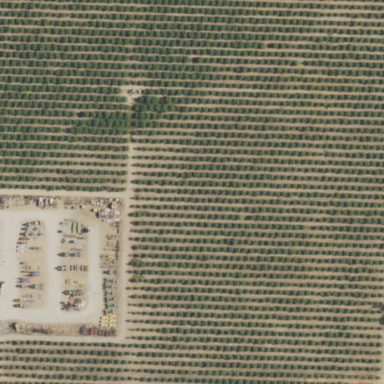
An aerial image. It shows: Almond orchard with rows of almond trees.